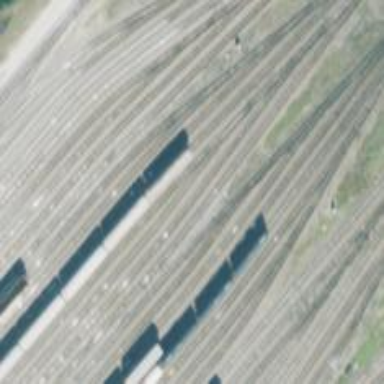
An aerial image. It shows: Railway yard used for servicing trains.